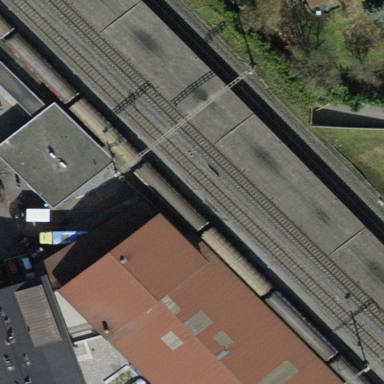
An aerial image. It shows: View of roof of building.